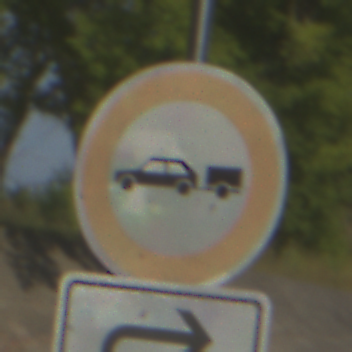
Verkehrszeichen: VerbotPersonenkraftwagenMitAnhaenger
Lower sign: RichtungsangabeDurchPfeile5
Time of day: MorningAfternoon
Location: Outdoor (Nature)
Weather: PartlyCloudy
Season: NotSpecified
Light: Natural